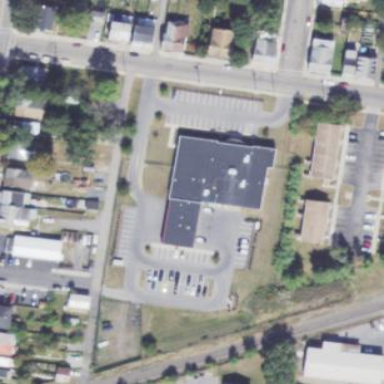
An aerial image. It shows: Police building.